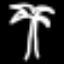
Label: palm tree